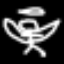
Label: angel